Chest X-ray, AP view. Patient: 54 years old, sex F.
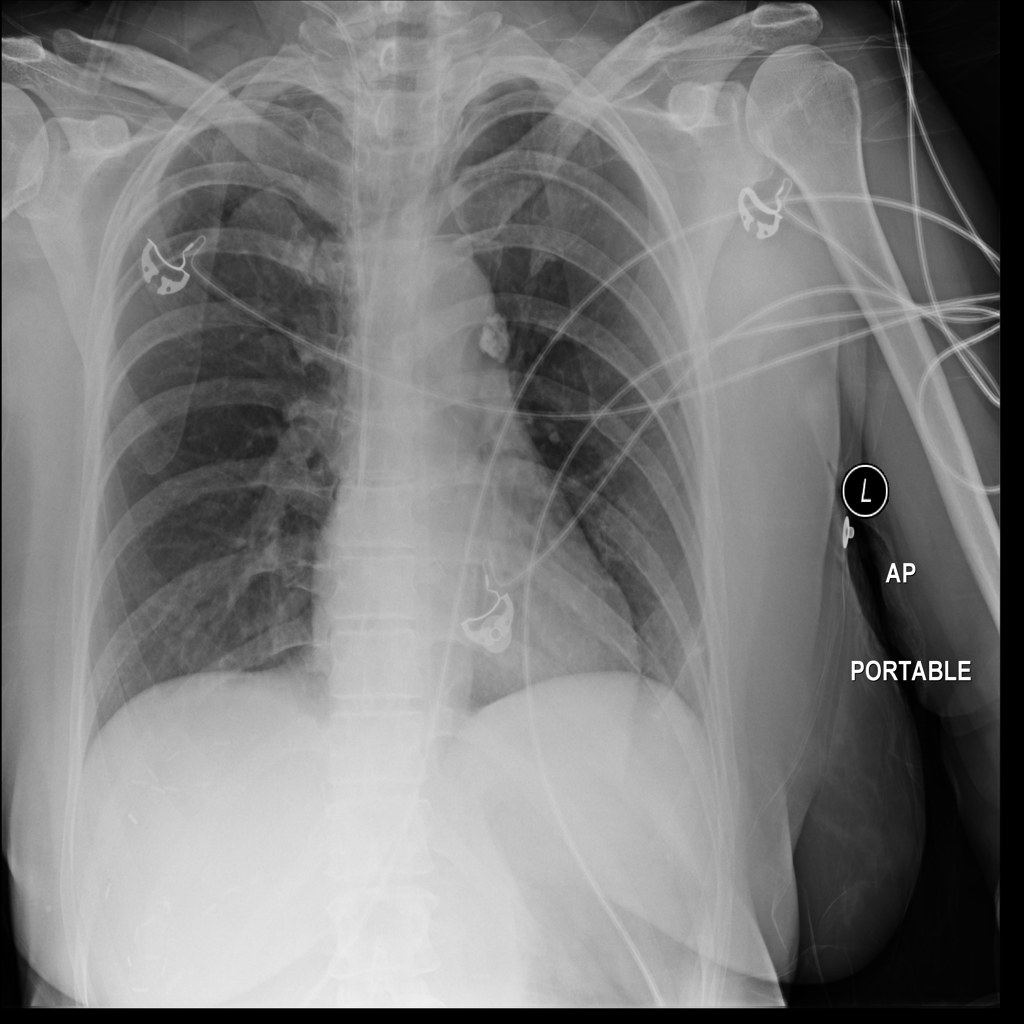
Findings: Nodule